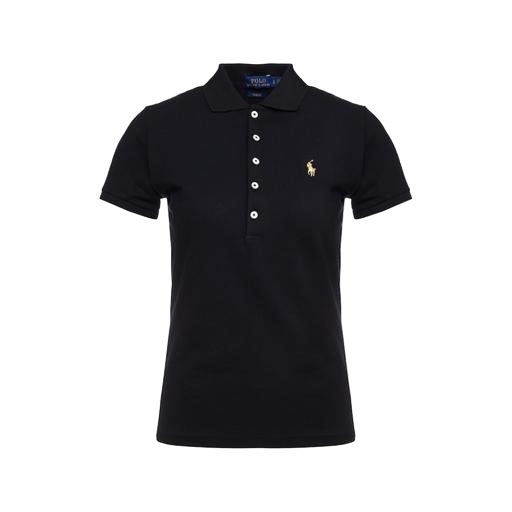
skinny-fit polo shirt, skinny-fit stretch polo shirt, multicolor skinny stretch polo shirt, white background